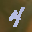
Label: 4